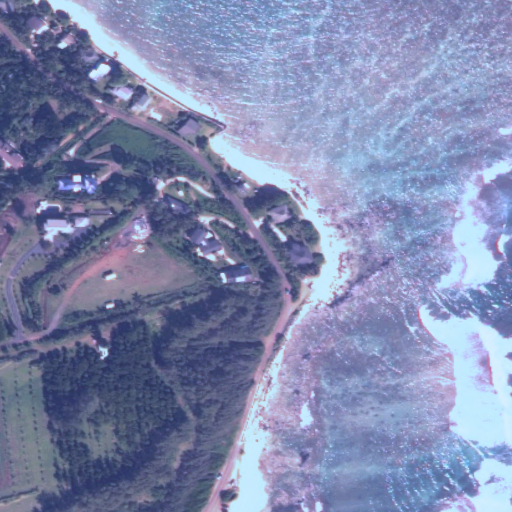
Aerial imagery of cape in Hawaii named Kuaehu Point containing only unknown